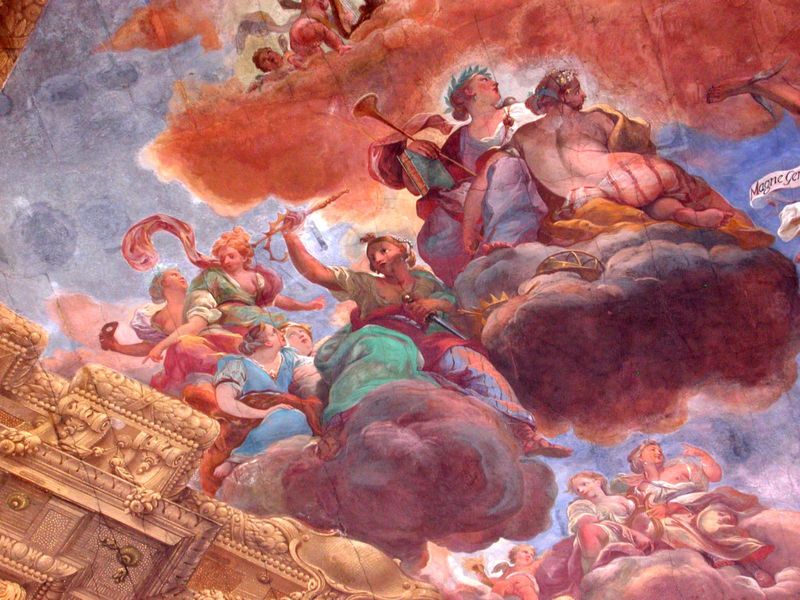
Titel: Apollo und Aurora: Sieg des Lichts über die Finsternis
Künstler: Carlo Carlone
Standort: Wien, Oberes Belvedere (EU - AUT)
Schlagwörter: blau, himmel, kampf, wolken, frauen, rücken, rot, barock, rahmen, gold, engel, violett, wandgemälde, kranz, lorbeer, untersicht, posaunen, fanfaren, deckengemälde, putten, illusion, drama, deckenmalerei, deckenfresko, architekturillusion, posanuen, perlektive